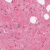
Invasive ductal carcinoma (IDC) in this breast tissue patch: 0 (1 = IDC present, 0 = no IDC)